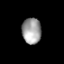
Tissue: lung
Cell type: Epithelial cells
Senescence score: 0.1181
Nuclear area (px): 488
Mean DAPI intensity: 158.578